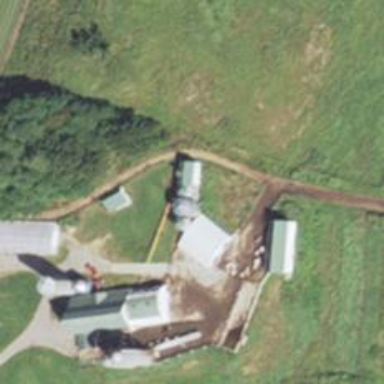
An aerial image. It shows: Silo.